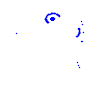
Particle: kaon